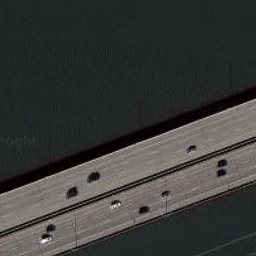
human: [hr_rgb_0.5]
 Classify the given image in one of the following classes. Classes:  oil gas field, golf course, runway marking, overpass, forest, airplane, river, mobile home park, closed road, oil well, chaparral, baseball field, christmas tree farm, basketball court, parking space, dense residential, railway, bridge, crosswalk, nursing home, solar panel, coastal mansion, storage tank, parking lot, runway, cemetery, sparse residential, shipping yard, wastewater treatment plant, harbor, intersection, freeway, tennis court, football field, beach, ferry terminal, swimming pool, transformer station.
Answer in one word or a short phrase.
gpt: bridge